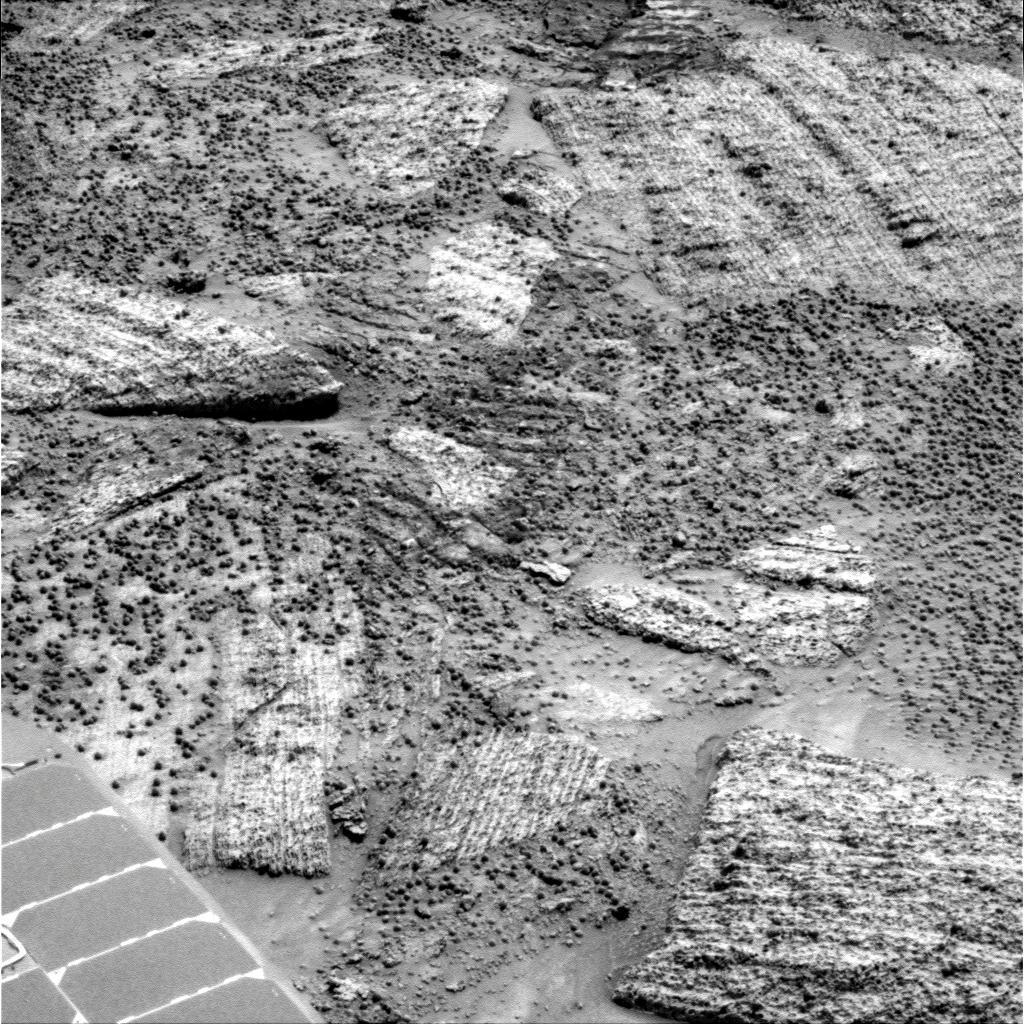
Terrain classes present: Background, Bedrock, Gravel / Sand / Soil, Rock, Shadow